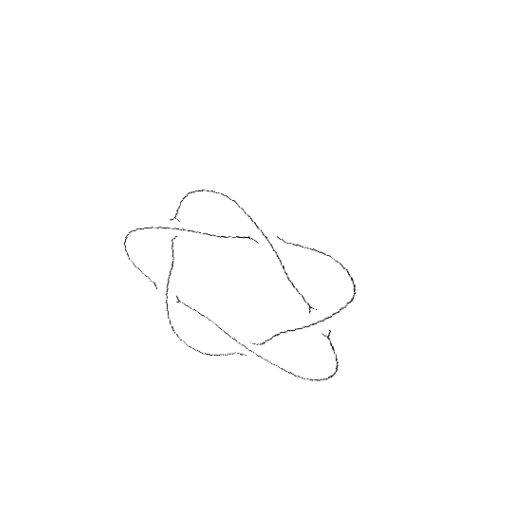
Crossing number: 5